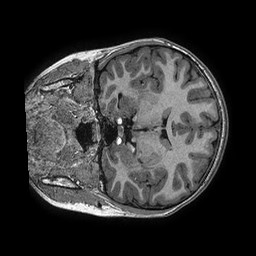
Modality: T1w
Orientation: coronal
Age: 12
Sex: male
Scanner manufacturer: ge
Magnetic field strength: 3 T
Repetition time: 0.006952 s
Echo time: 0.00292 s